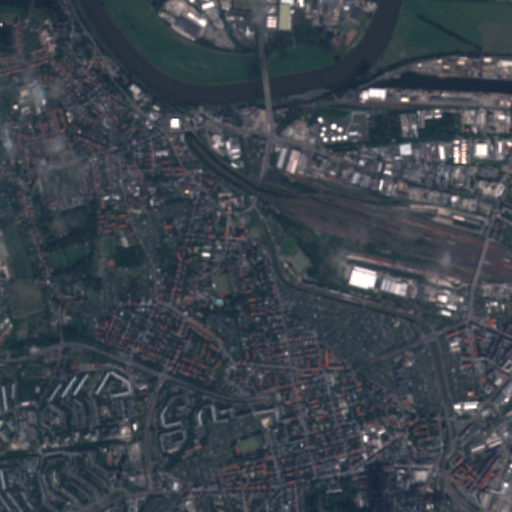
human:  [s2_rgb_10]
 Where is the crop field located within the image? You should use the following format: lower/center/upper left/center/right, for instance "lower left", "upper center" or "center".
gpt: The crop field is located in the upper left of the image.
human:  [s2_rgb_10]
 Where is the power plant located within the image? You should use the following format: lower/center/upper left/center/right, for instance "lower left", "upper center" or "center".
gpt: The power plant is located in the lower right of the image.
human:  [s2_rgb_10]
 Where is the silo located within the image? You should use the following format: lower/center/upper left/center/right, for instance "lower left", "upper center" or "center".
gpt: The silo is located in the upper right of the image.
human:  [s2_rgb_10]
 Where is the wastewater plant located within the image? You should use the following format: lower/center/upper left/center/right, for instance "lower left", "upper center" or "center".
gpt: The wastewater plant is located in the upper left of the image.
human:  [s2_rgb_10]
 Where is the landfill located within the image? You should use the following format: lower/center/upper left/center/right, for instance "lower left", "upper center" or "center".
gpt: There is no landfill in the image.